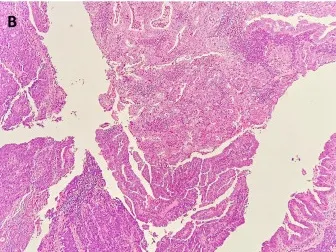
Low (, hematoxylin-eosin, x 40).
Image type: pathology (h&e)